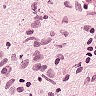
Metastatic tissue present: no